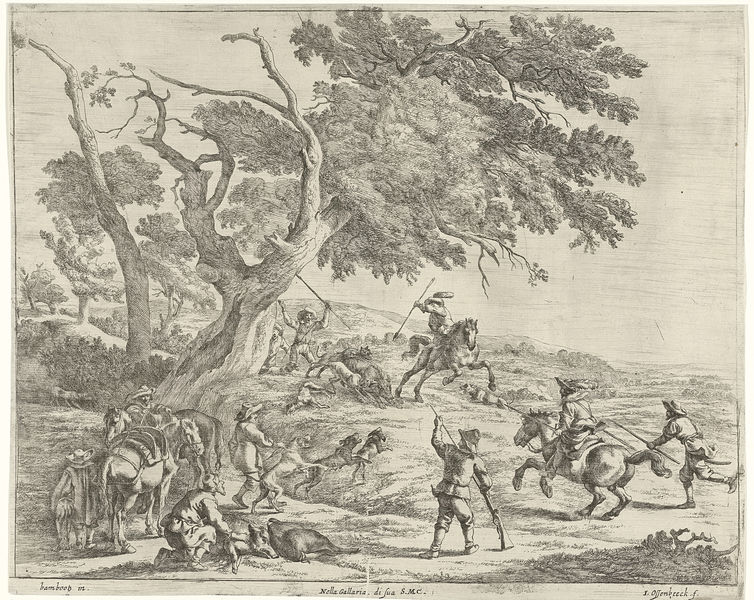
Titel: Jacht op wilde zwijnen
Künstler: Jan van Ossenbeeck
Standort: Amsterdam
Institution: Rijksmuseum
Schlagwörter: fusil, cavalier, lance, lutte, bagarre, escarmouche